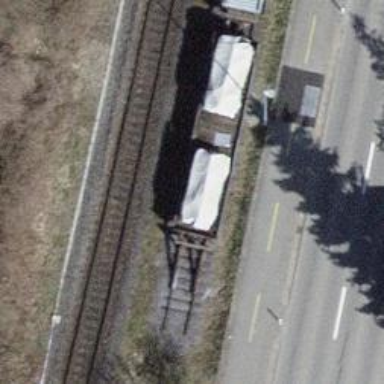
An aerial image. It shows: Railway buffer stop.